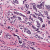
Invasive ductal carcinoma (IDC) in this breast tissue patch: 1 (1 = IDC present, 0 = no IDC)